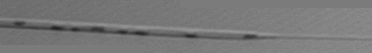
Label: Rhizosolenia